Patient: sex M, age 64
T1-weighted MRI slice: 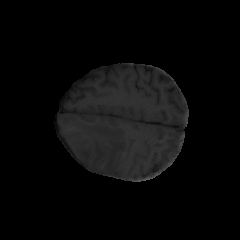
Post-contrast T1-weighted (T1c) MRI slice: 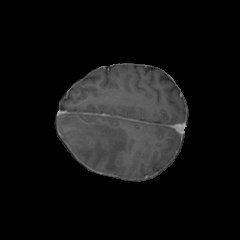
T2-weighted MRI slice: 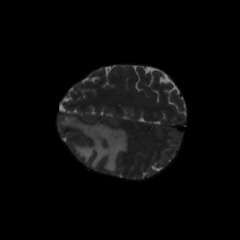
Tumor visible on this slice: yes
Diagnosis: Astrocytoma, IDH-mutant
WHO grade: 3